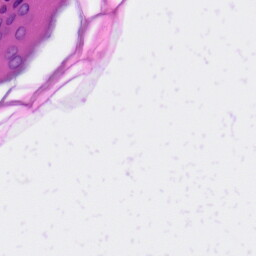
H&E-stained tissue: Skin